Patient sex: M
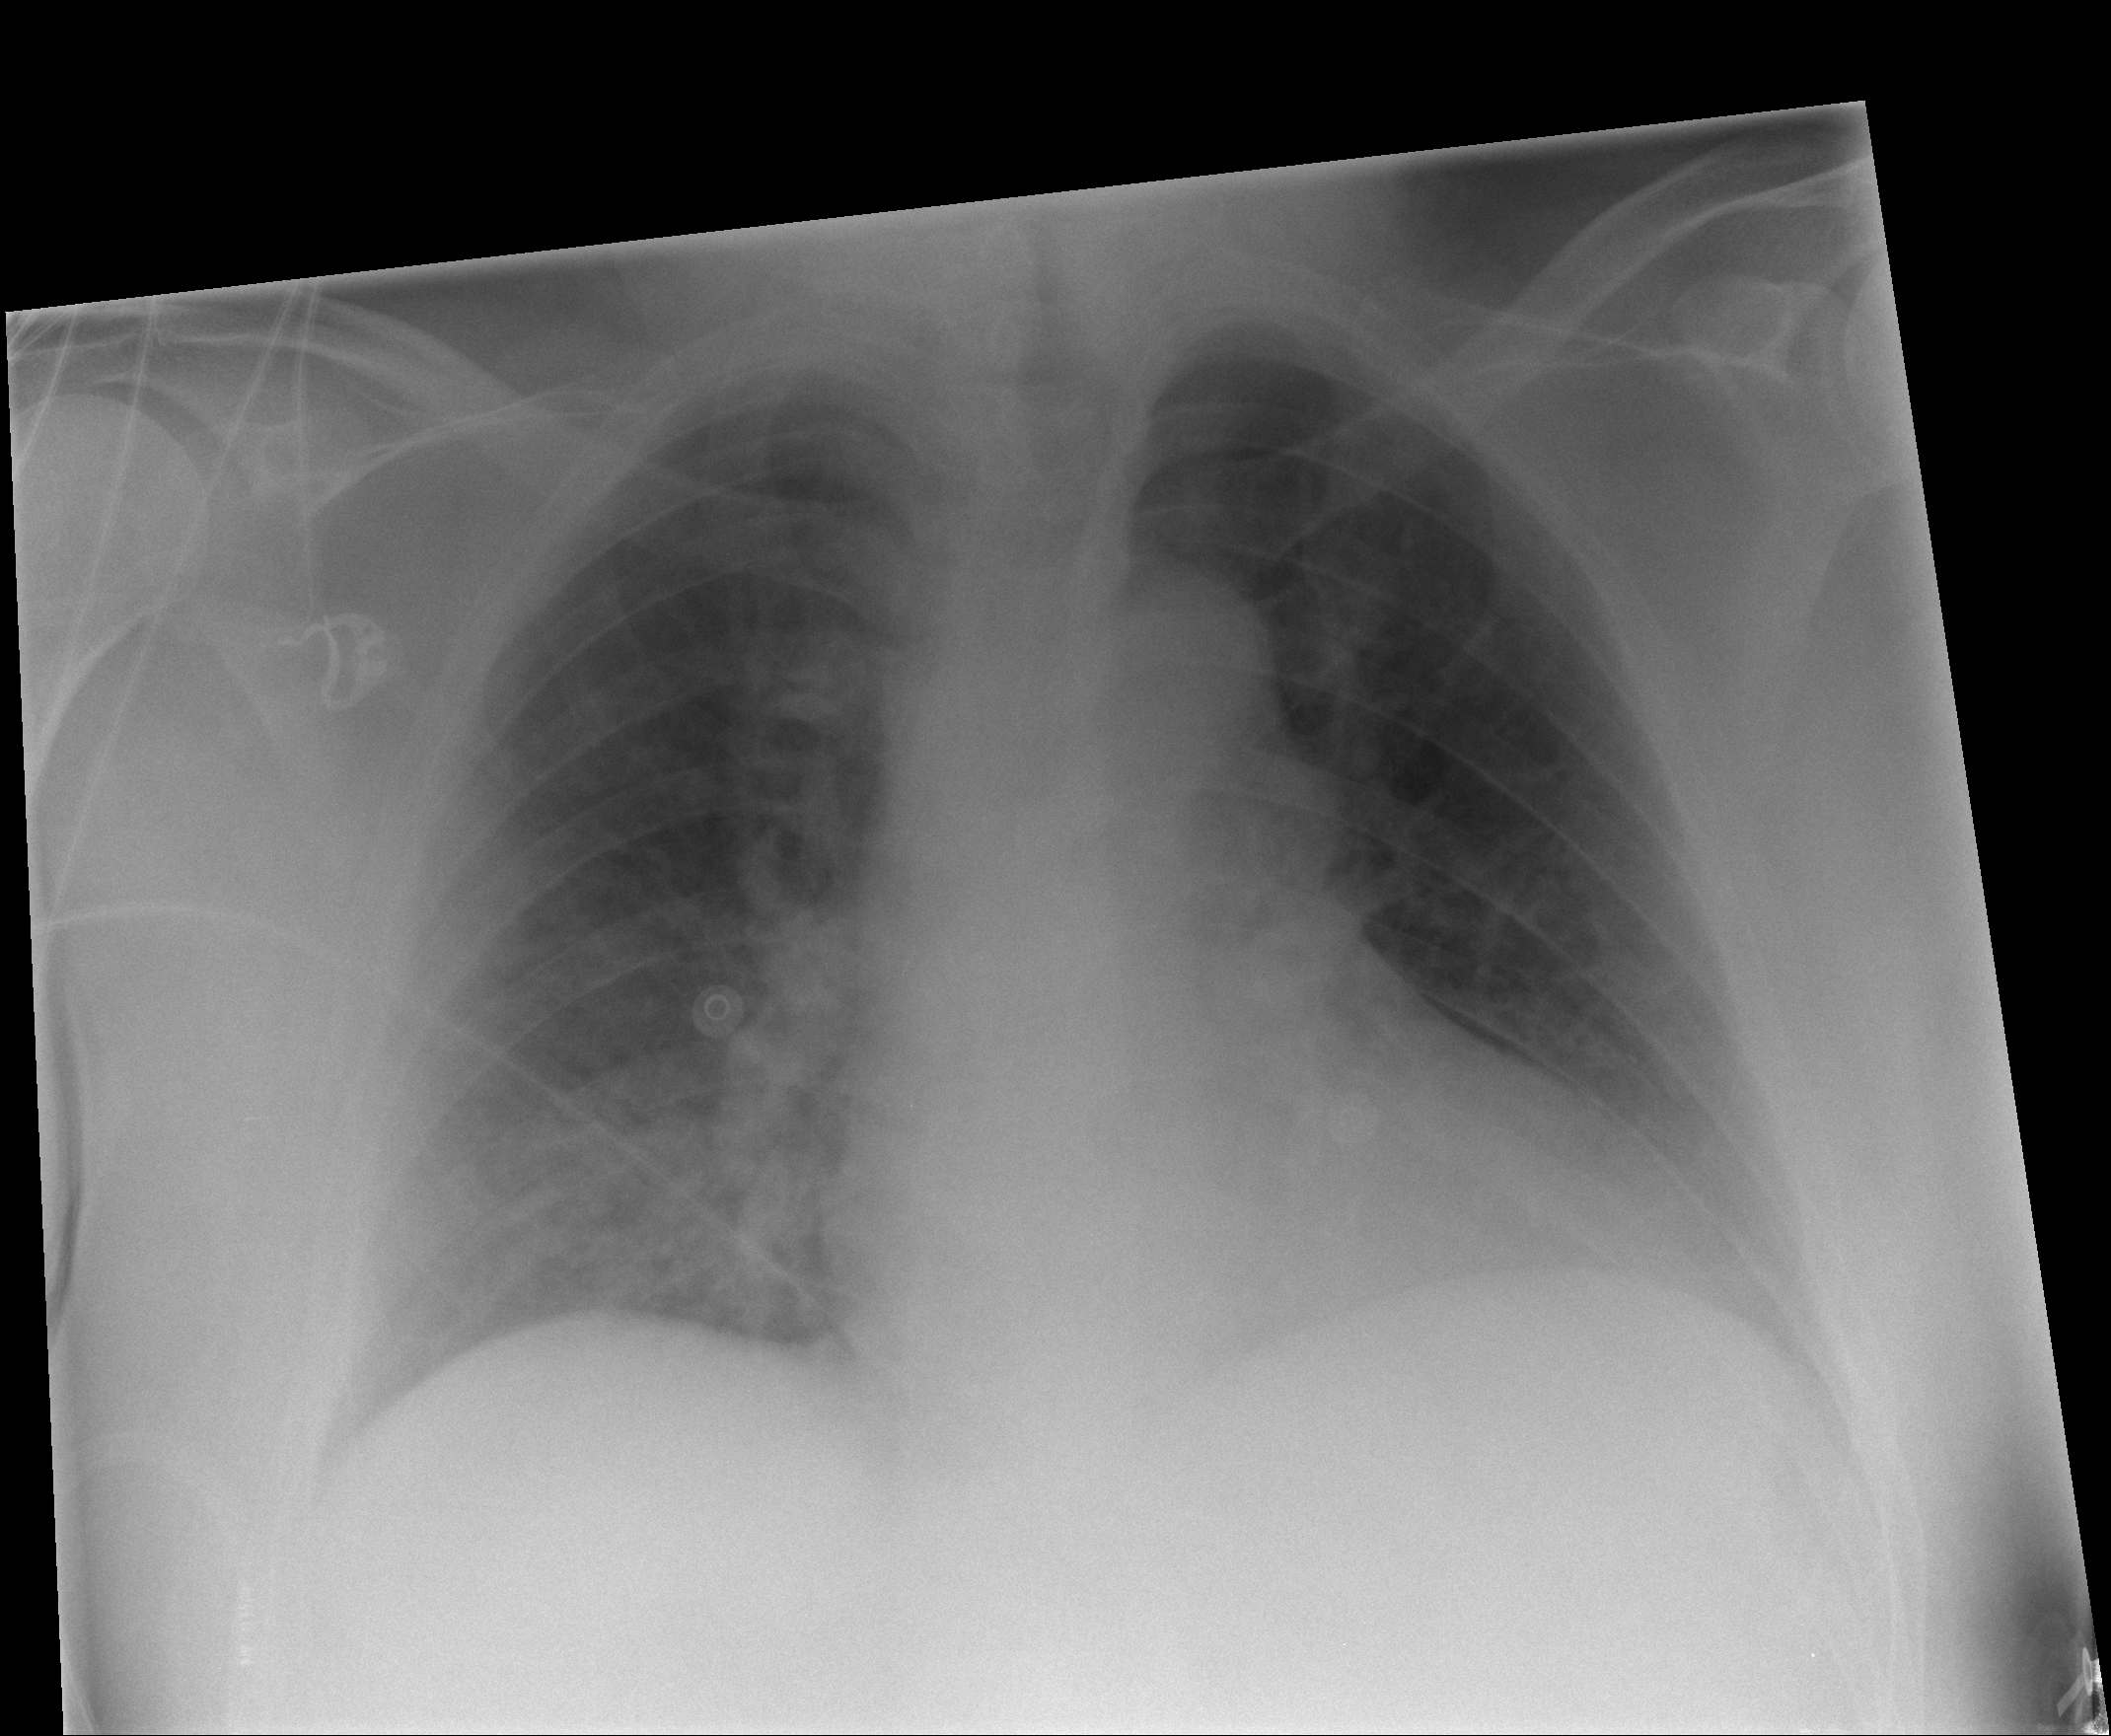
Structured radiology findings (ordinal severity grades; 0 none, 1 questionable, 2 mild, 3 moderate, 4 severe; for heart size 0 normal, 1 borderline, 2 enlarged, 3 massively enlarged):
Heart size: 0
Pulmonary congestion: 0
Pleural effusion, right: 0
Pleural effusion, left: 0
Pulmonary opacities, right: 2
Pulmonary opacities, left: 0
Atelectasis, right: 2
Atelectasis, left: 0